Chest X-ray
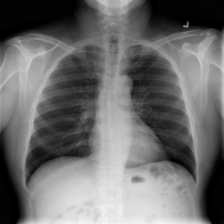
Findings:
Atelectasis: negative
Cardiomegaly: negative
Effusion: negative
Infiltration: negative
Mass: negative
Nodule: negative
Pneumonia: negative
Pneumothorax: negative
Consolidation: negative
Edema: negative
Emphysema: negative
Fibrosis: negative
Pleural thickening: negative
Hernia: negative